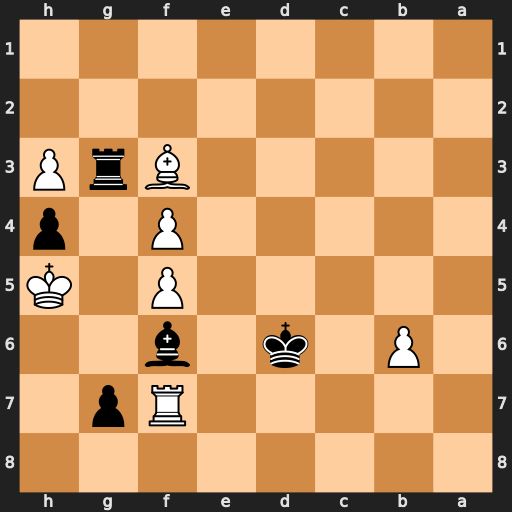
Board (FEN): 8/5Rp1/1P1k1b2/5P1K/5P1p/5BrP/8/8
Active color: b
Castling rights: -
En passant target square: -
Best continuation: Rxf3 b7 Rb3